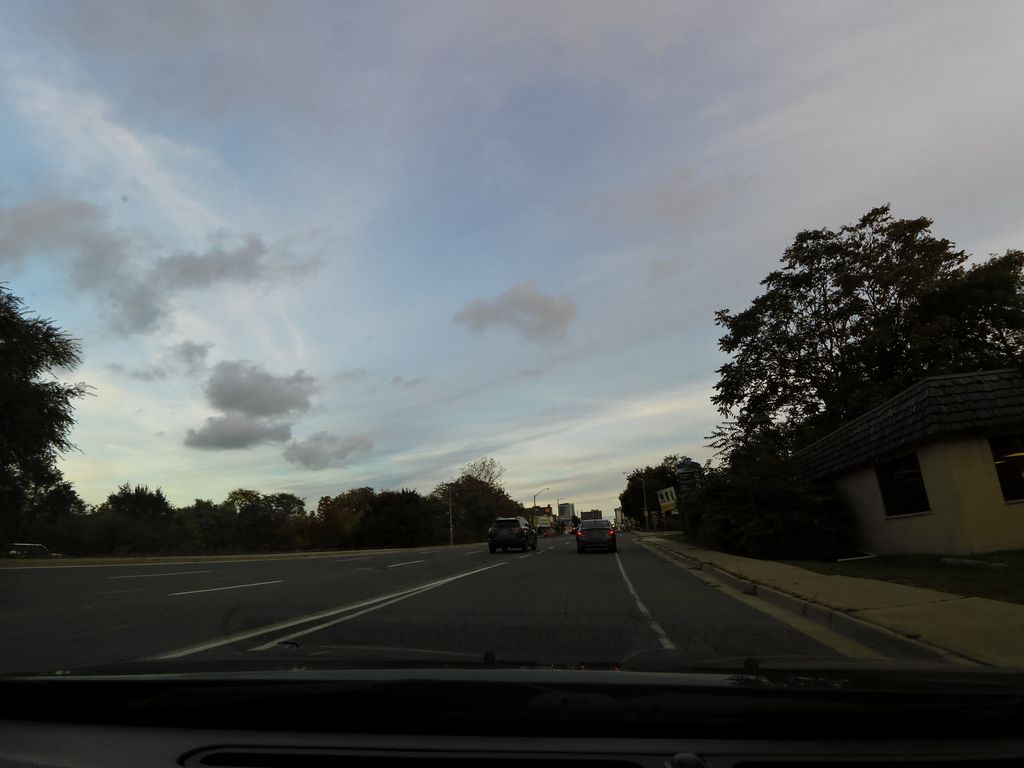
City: hamilton